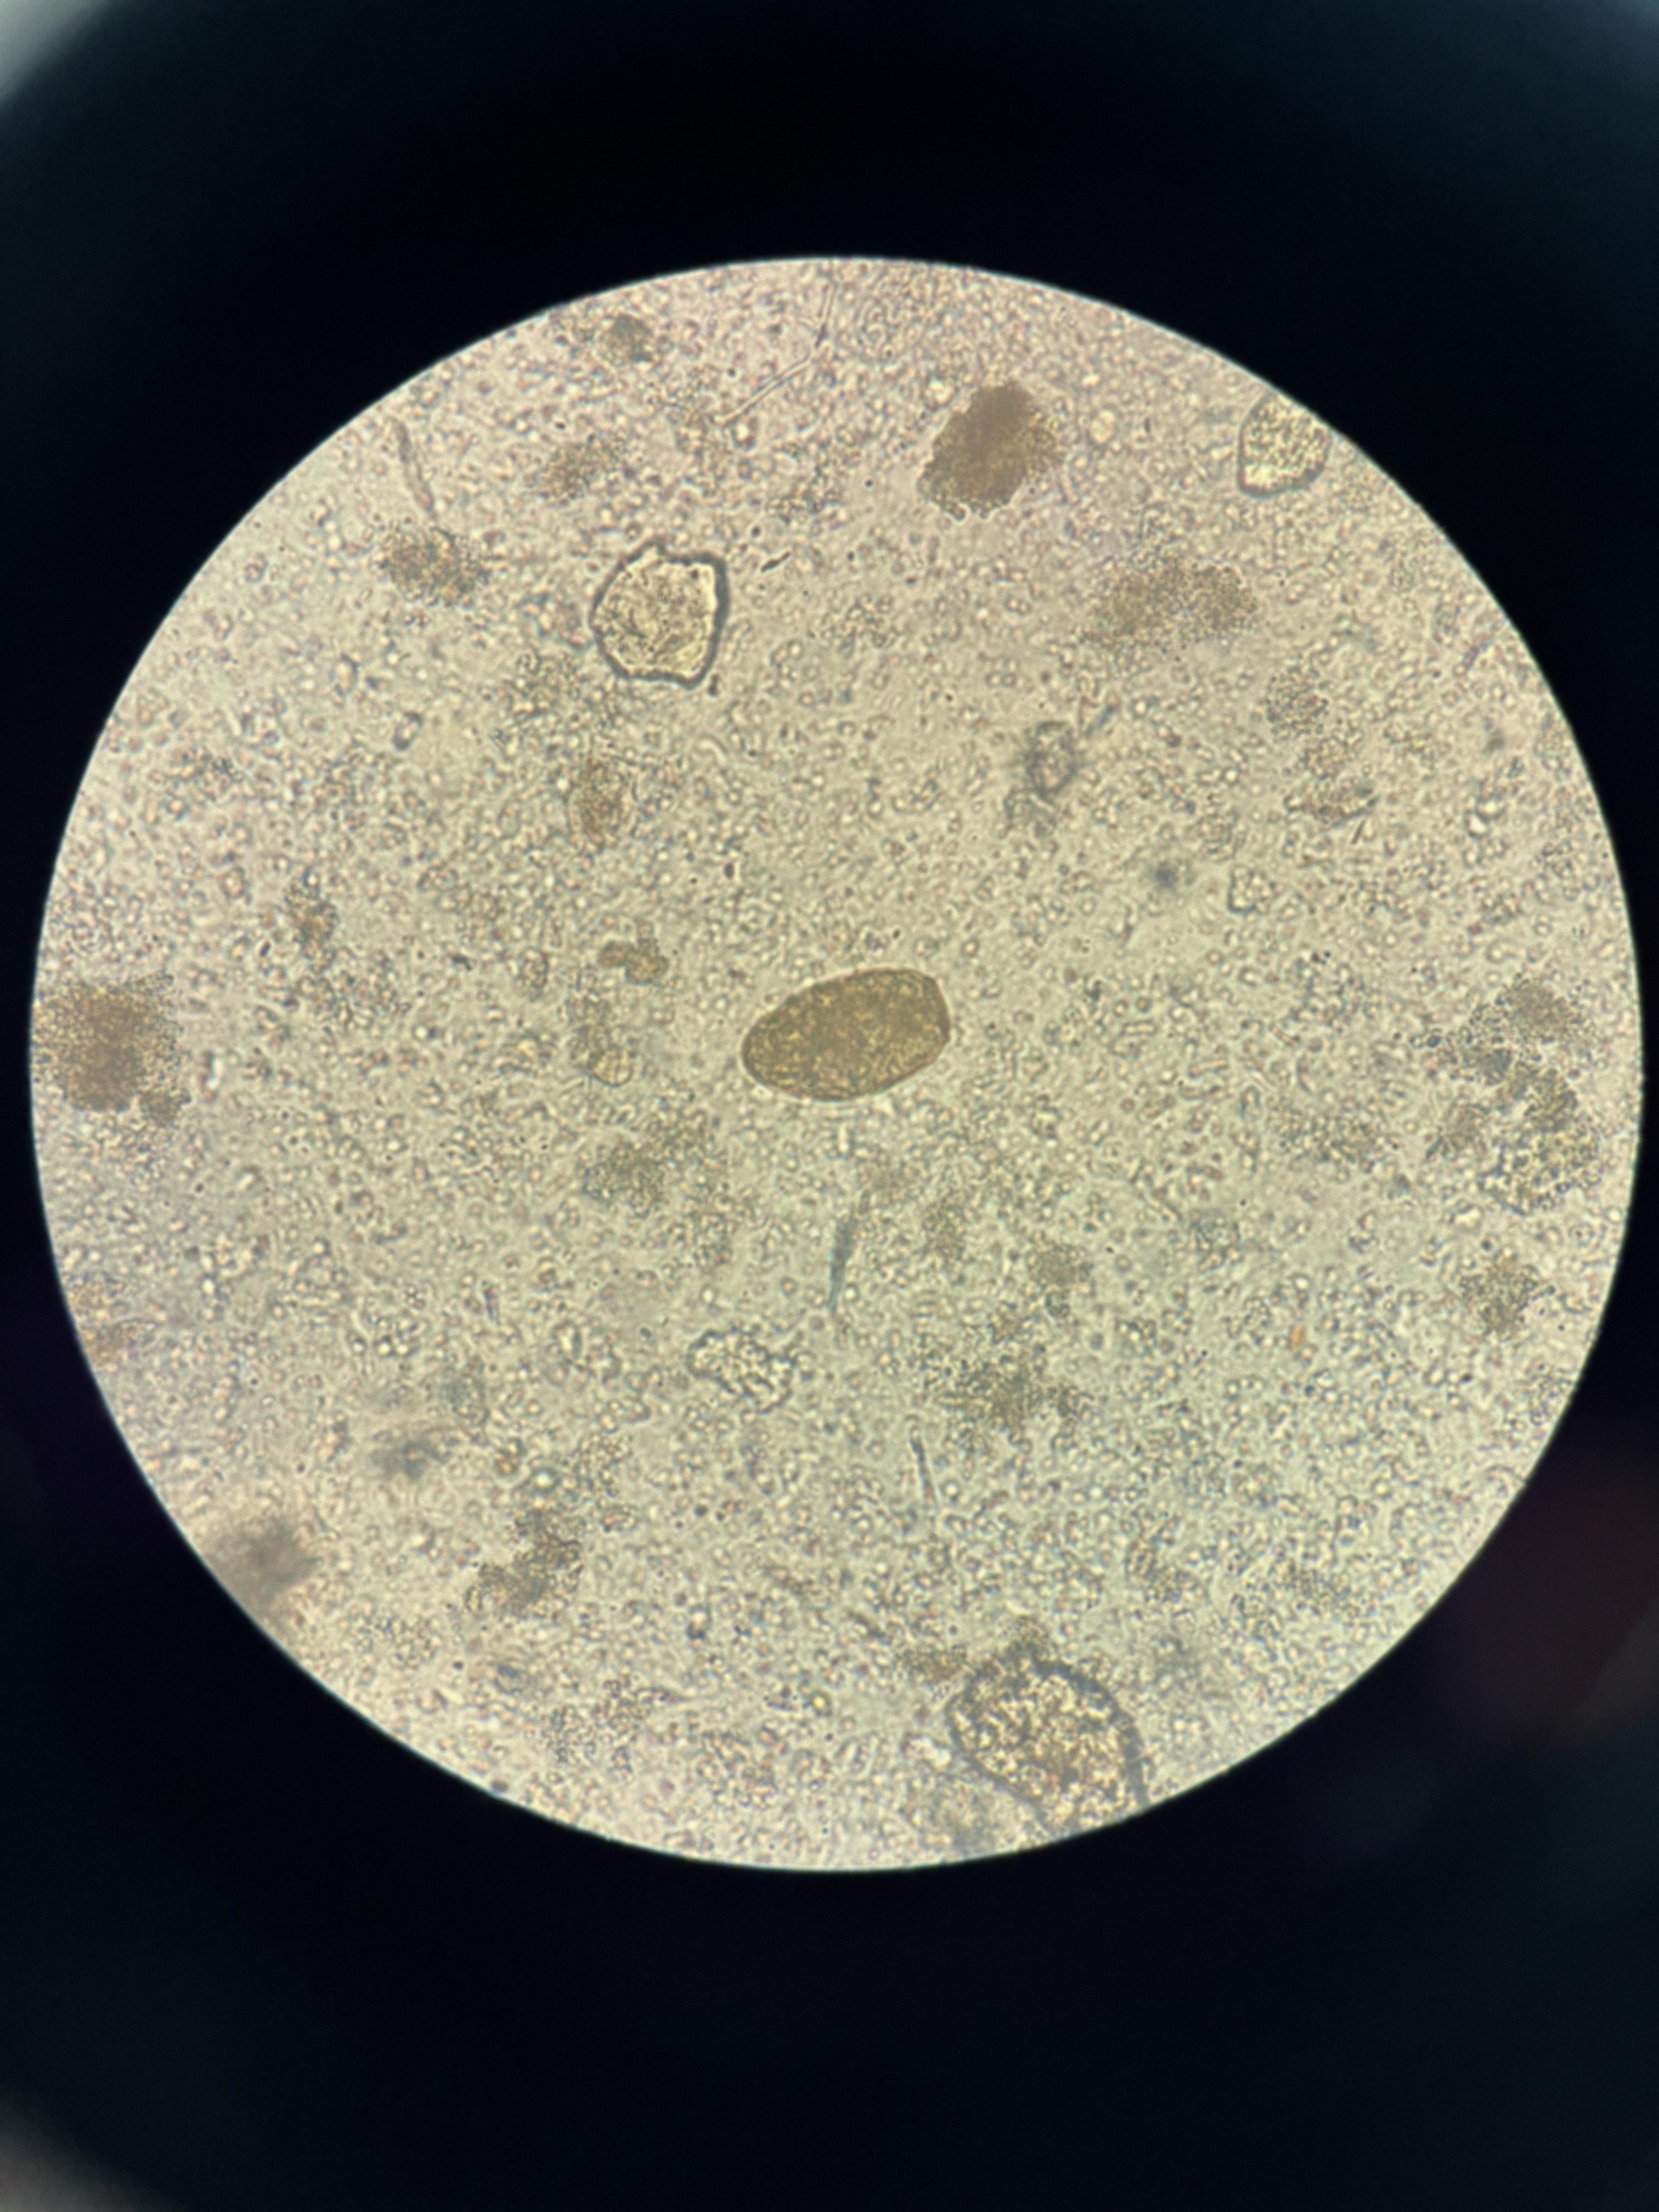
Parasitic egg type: Paragonimus spp